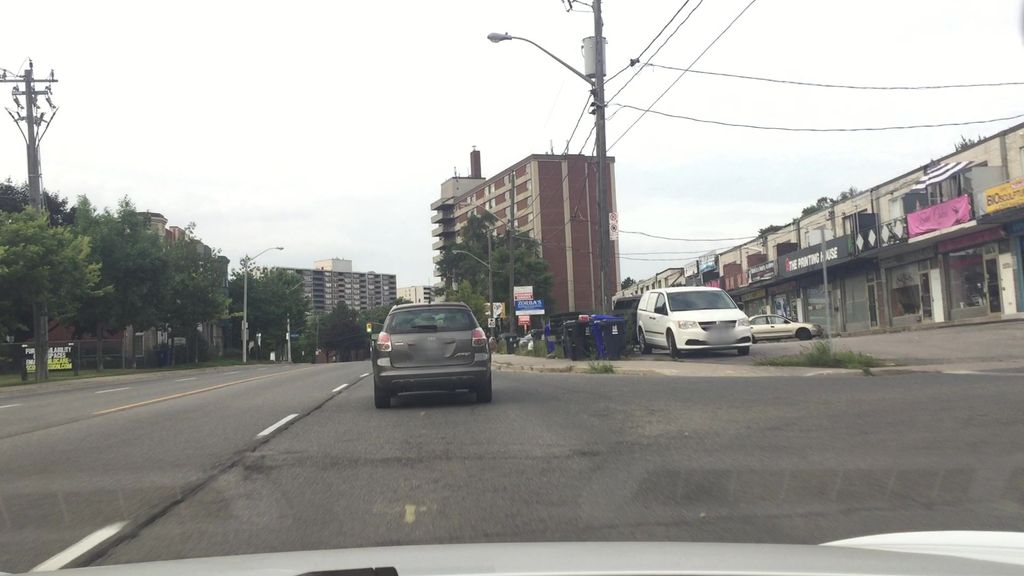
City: toronto